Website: bh-photo
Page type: address-validator
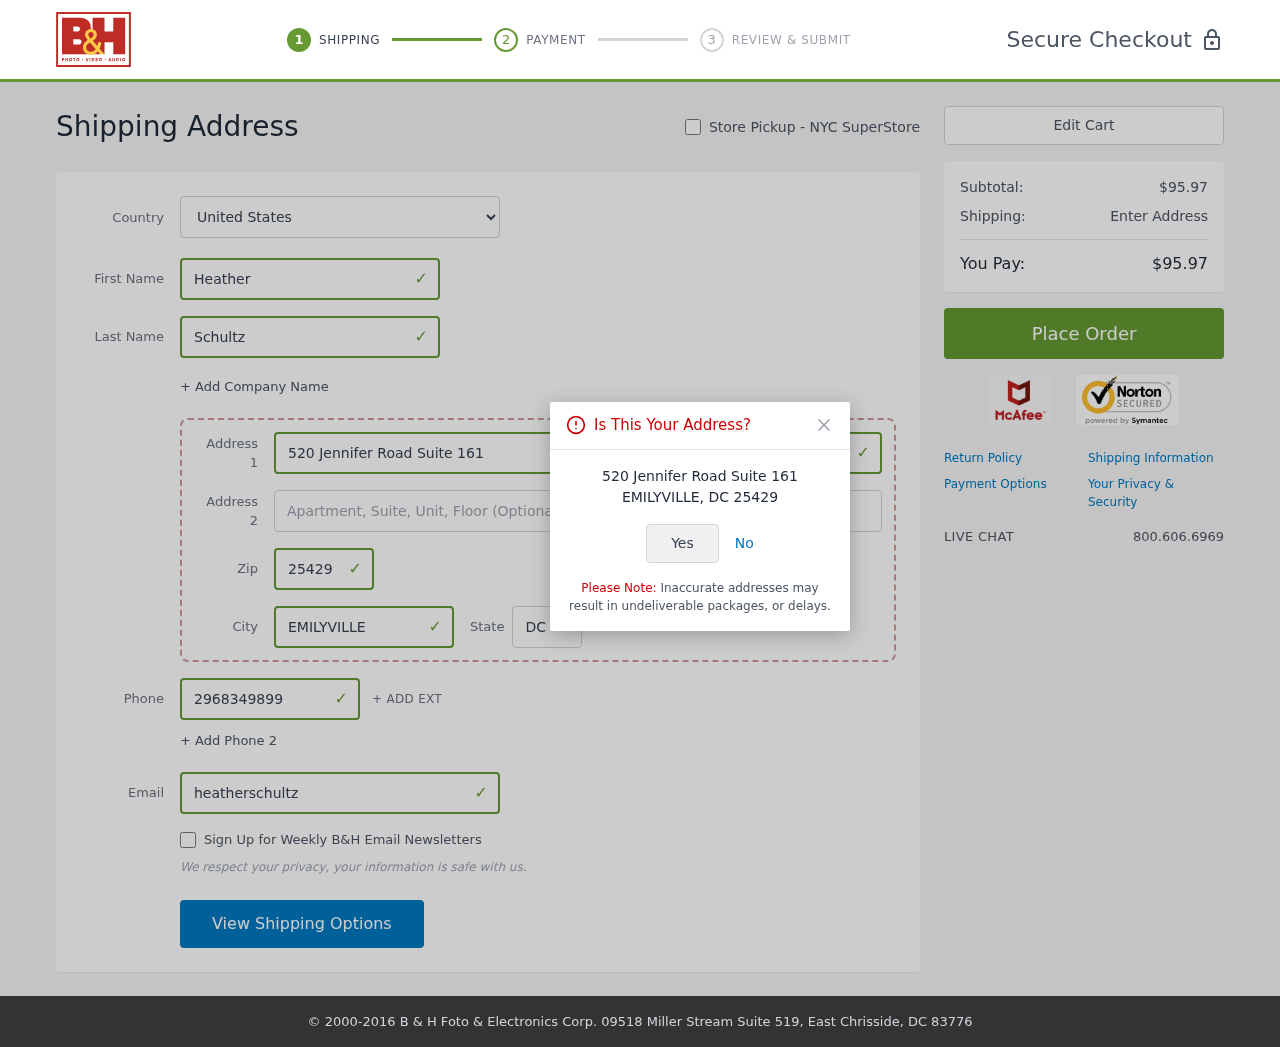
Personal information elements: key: PII_CITY
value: Emilyville
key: PII_COUNTRY
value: United States
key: PII_EMAIL
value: heatherschultz@gmail.com
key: PII_FIRSTNAME
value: Heather
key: PII_LASTNAME
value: Schultz
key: PII_PHONE
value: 2968349899
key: PII_POSTCODE
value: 25429
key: PII_STATE_ABBR
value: DC
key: PII_STREET
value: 520 Jennifer Road Suite 161
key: PII_CITY_CONFIRM
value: EMILYVILLE
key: PII_STATE
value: DC
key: PII_POSTCODE_FULL
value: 25429
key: PII_POSTCODE_NUMERIC
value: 25429
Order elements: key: ORDER_SUBTOTAL
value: $95.97
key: ORDER_TOTAL
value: $95.97